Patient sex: M
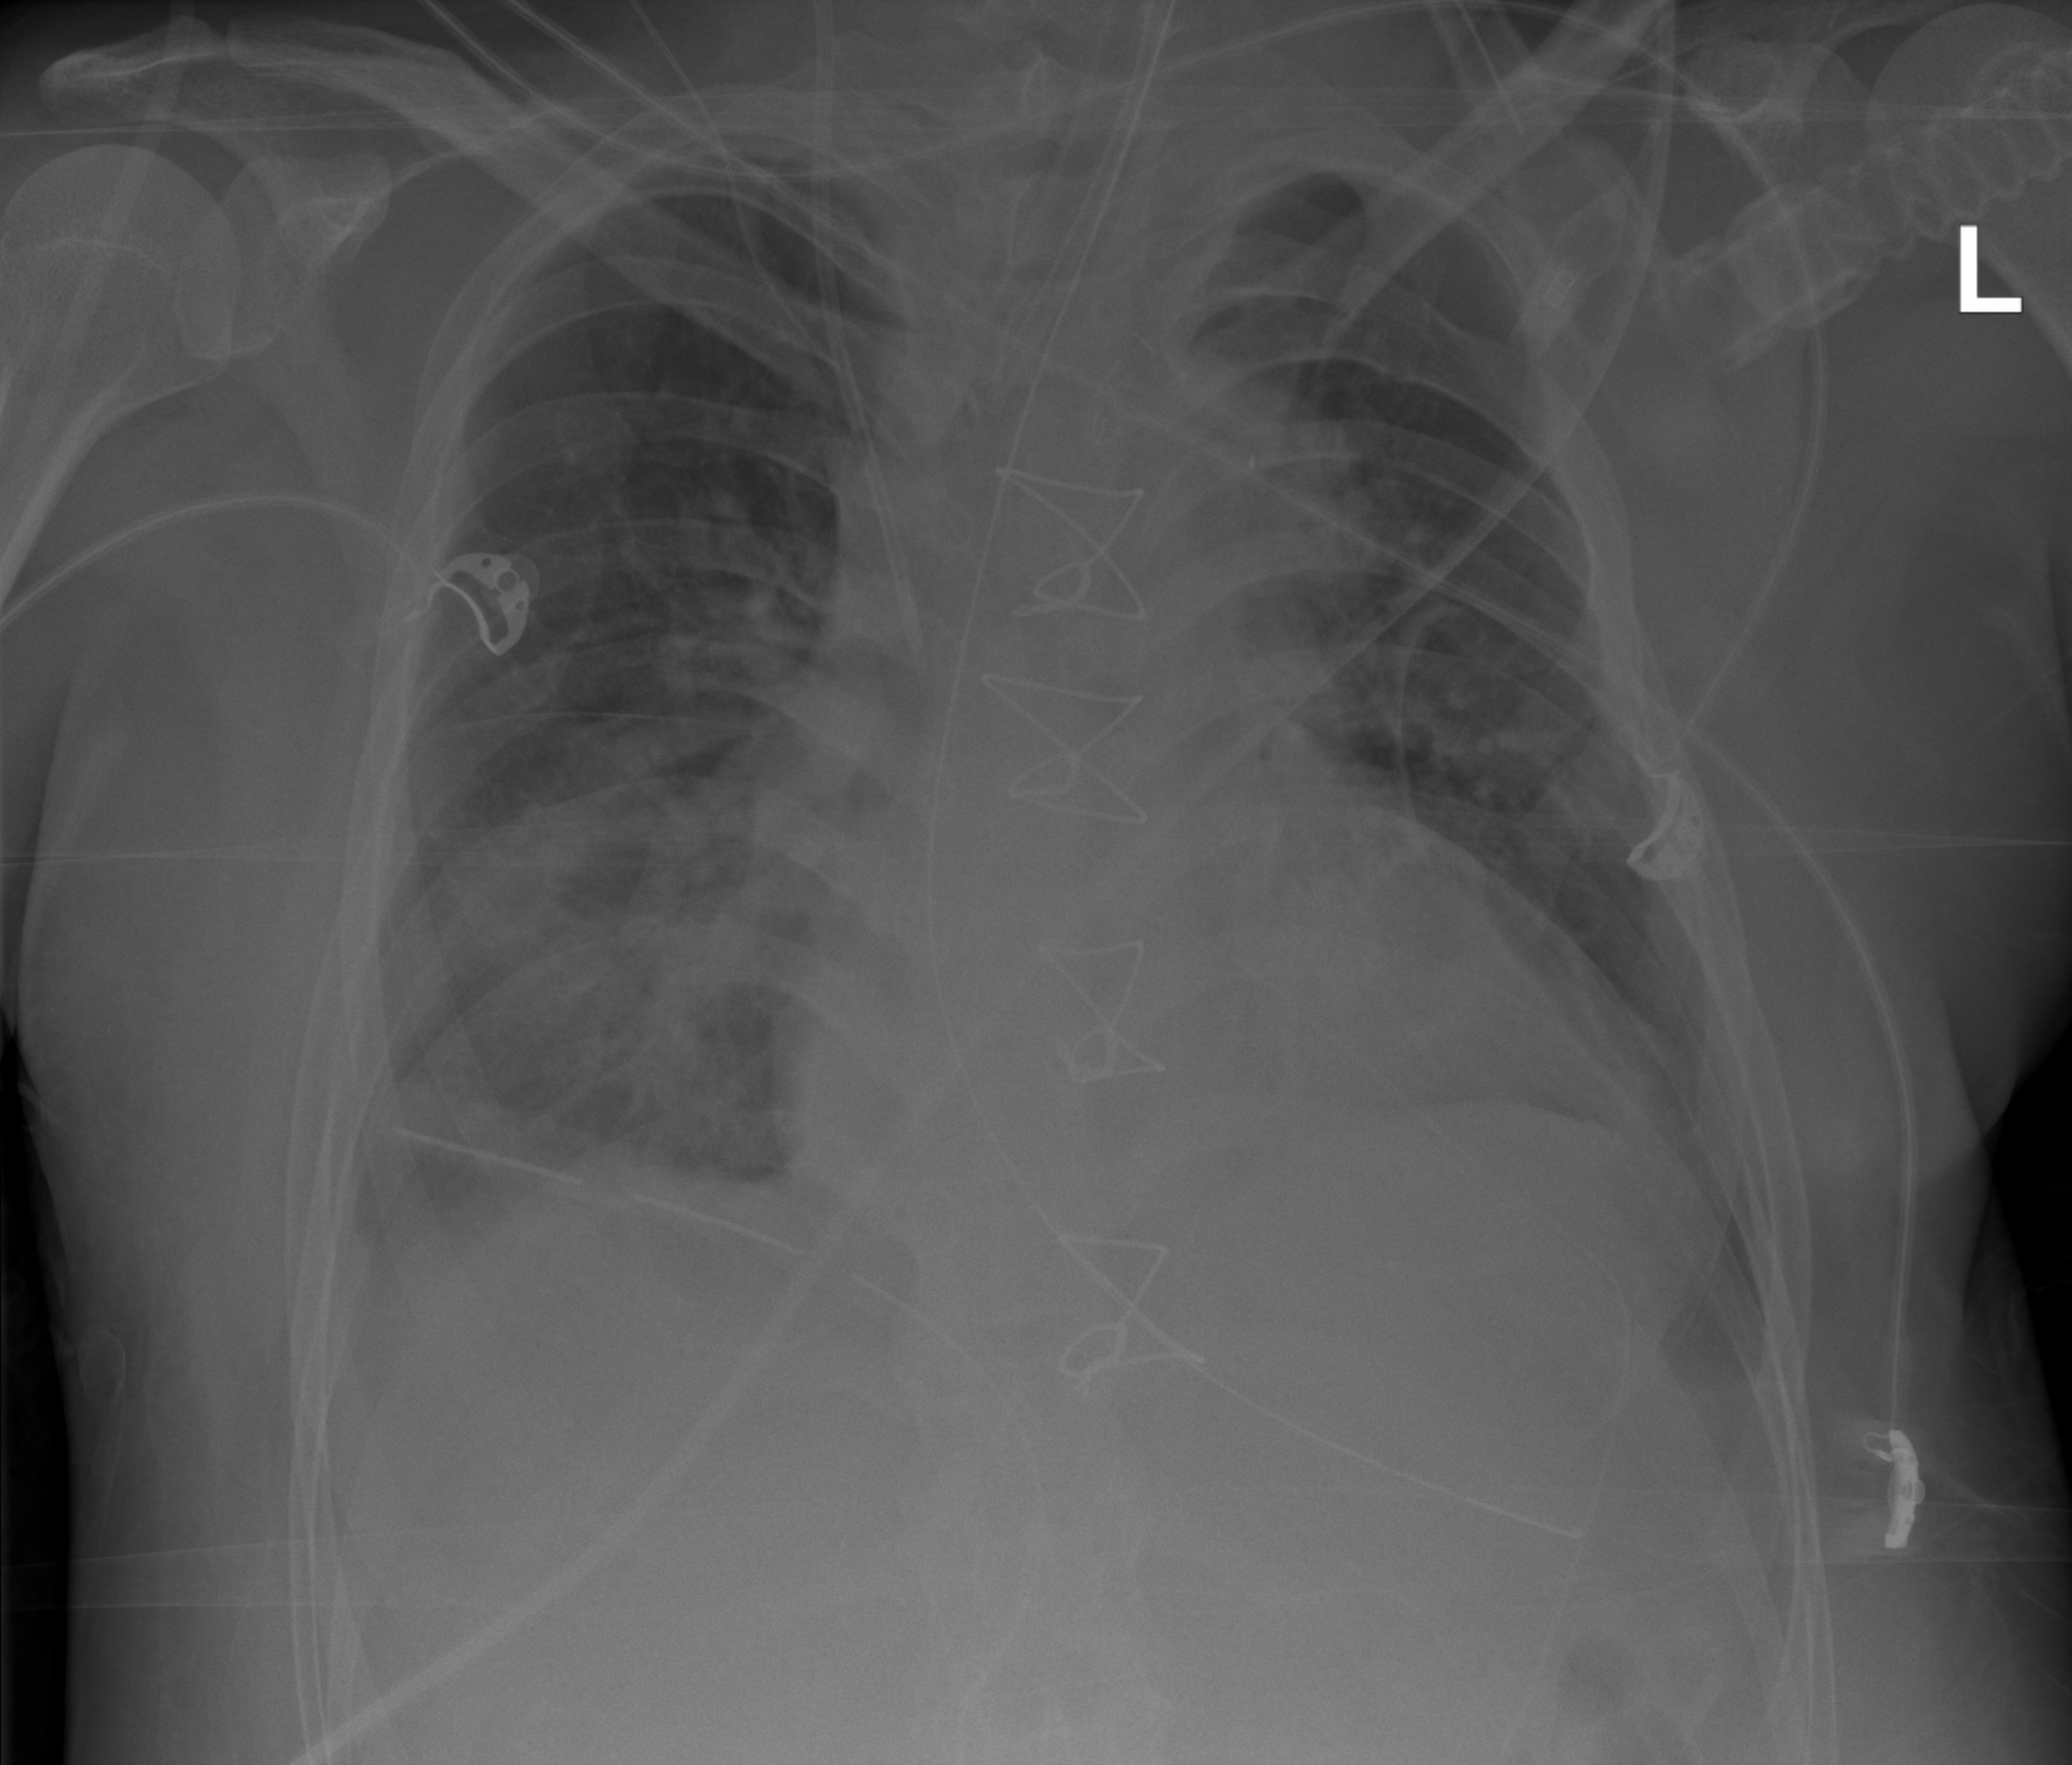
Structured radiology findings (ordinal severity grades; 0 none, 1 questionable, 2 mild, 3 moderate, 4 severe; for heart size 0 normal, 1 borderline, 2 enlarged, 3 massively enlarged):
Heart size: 1
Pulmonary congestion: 2
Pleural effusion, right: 0
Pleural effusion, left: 0
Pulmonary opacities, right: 3
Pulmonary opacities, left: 0
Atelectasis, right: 2
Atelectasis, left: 2